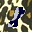
Label: 8